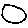
Label: circle